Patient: sex M, age 55
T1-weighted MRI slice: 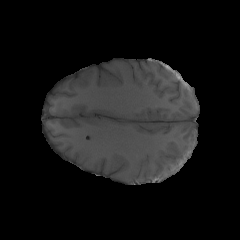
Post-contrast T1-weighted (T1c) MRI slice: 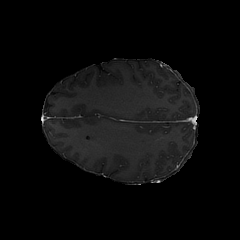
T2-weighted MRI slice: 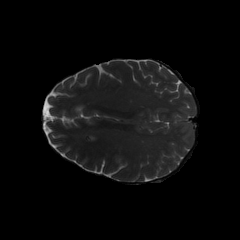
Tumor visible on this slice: yes
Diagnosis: Glioblastoma, IDH-wildtype
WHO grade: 4